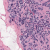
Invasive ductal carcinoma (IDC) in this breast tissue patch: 0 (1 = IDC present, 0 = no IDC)